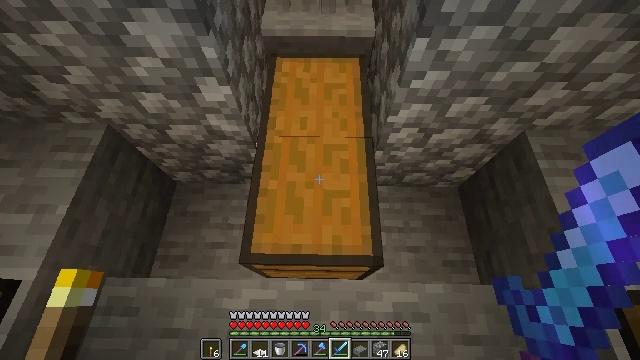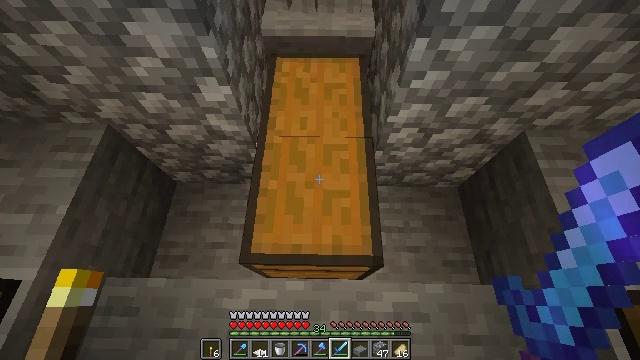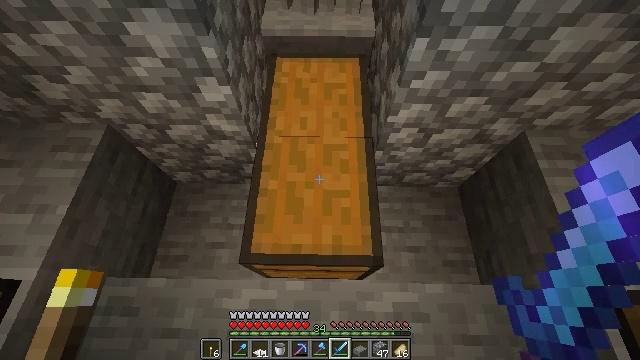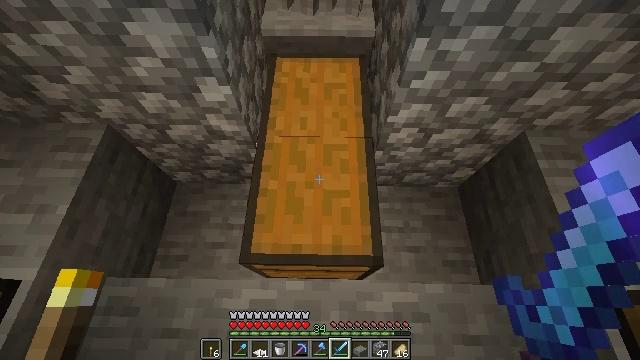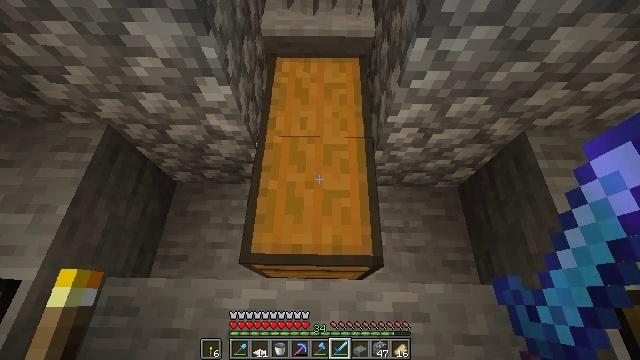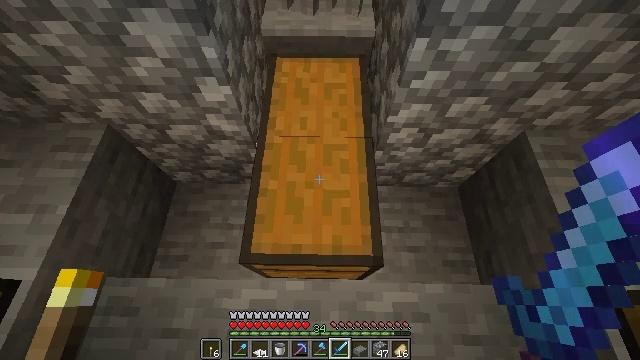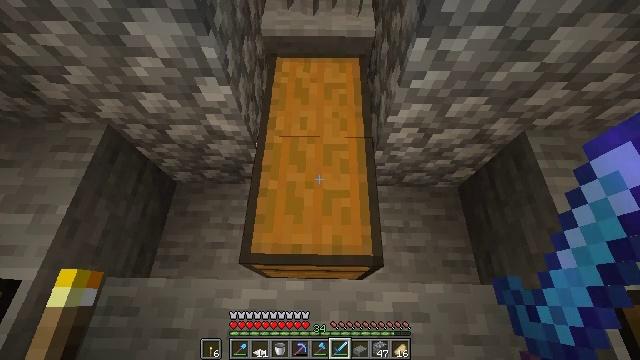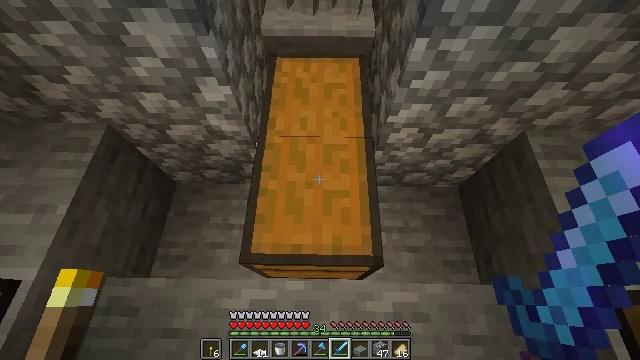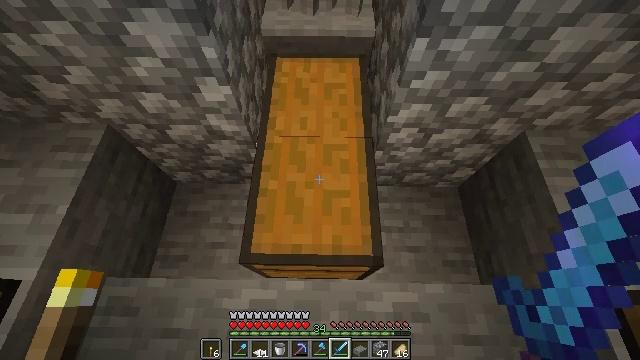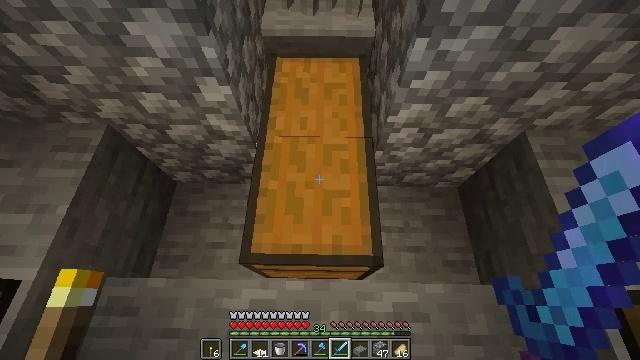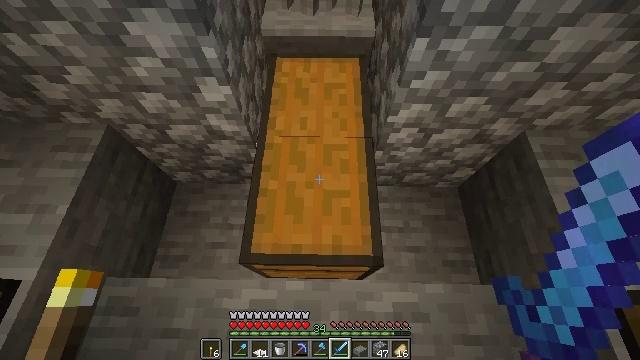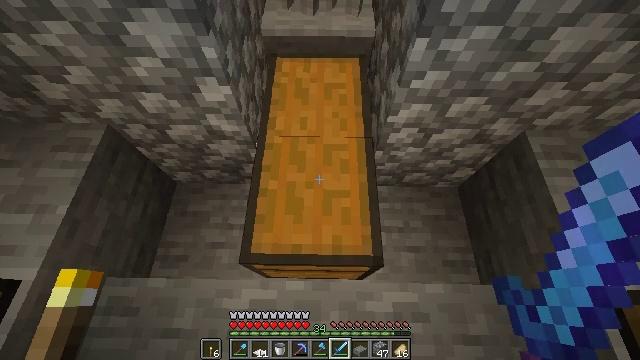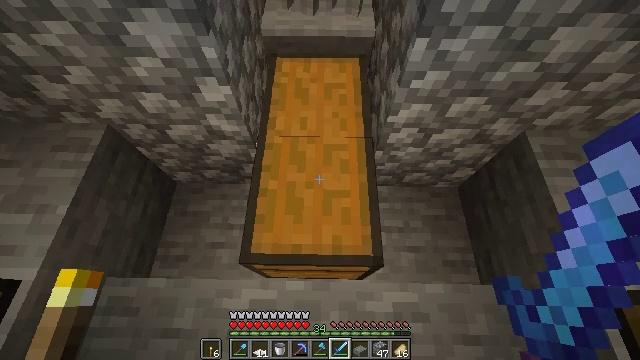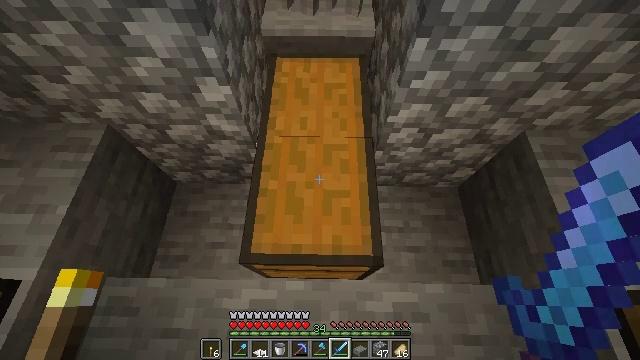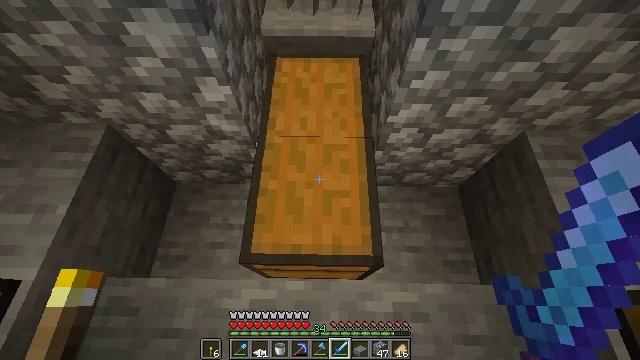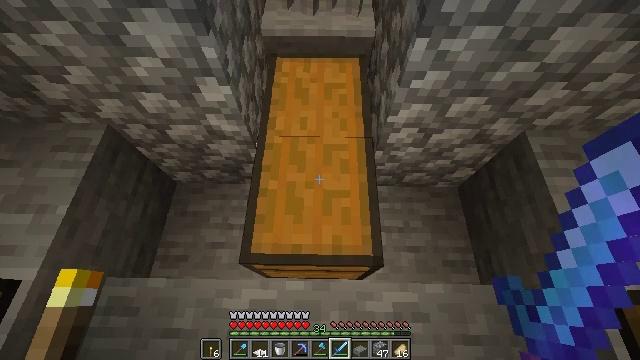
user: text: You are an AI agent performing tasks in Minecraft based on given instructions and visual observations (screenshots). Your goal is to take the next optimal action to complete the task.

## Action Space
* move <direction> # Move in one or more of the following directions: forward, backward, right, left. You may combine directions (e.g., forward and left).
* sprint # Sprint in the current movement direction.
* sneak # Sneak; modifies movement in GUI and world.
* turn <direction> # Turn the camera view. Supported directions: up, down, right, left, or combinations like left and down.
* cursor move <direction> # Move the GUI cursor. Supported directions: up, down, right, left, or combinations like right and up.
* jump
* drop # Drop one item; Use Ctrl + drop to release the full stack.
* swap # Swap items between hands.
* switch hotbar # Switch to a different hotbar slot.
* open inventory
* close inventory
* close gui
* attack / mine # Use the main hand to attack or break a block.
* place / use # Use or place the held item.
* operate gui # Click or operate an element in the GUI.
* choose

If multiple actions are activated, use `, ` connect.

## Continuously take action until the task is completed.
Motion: motion action
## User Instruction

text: Drop a diamond sword.
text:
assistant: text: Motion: no_op
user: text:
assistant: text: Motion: no_op
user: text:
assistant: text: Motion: no_op
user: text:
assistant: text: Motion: no_op
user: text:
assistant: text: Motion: no_op
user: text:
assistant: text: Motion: no_op
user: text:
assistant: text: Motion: no_op
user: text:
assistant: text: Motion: no_op
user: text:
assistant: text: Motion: no_op
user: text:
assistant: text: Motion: no_op
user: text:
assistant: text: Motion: no_op
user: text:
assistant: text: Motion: no_op
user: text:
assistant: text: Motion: no_op
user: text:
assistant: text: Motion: no_op
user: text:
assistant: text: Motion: no_op
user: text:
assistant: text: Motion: no_op
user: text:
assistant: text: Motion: no_op
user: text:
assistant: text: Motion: no_op
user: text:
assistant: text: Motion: no_op
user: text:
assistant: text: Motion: no_op
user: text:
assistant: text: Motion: no_op
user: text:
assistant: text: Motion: no_op
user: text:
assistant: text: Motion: no_op
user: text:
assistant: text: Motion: no_op
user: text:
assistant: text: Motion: no_op
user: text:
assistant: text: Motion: no_op
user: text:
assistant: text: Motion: no_op
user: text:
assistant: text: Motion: no_op
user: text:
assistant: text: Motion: no_op
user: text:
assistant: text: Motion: no_op